Interaction volume radius: 5 \u00c5
Interaction volume height: 40 \u00c5
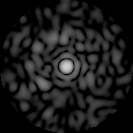
Disorder parameter: 0.805